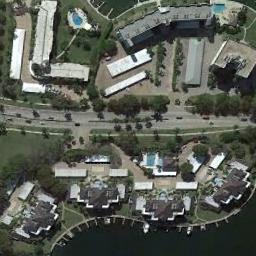
Label: residential